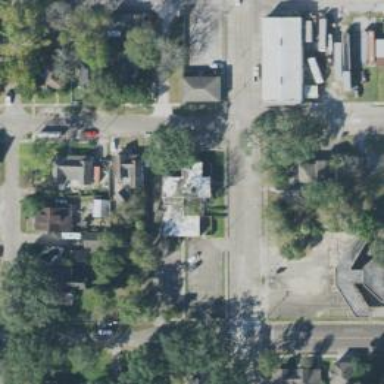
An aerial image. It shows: Alleyway designated as service road.